Question: I am trying to do some density plots in R. I originally used density plot but I changed to the density plot in ggplot2 because I visually prefer ggplot2.
So I did a density plot using the density plot function and did a density plot in ggplot2 (see below) but I found the plots were not identical. It looks like some of the y-values have been lost or dropped in the ggplot2 (right plot). Is there any particular reason for this? How can I make the ggplot identical to the destiny plot (left plot).

Code:
'''
library(ggplot2)
library(grid)
par(mfrow=c(1,2))
# define function to create multi-plot setup (nrow, ncol)
vp.setup <- function(x,y){
grid.newpage()
pushViewport(viewport(layout = grid.layout(x,y)))
}
# define function to easily access layout (row, col)
vp.layout <- function(x,y){
viewport(layout.pos.row=x, layout.pos.col=y)
}
vp.setup(1,2)
dat <- read.table(textConnection("
low high
10611.0 14195.0
10759.0 14437.0
10807.0 14574.0
10714.0 14380.0
10768.0 14448.0
10601.0 14239.0
10579.0 14218.0
10806.0 14510.0
"), header=TRUE, sep=" ")
plot(density(dat$low))
dat.low = data.frame(low2 = c(dat$low), lines = rep(c("low")))
low_plot_gg = (ggplot(dat.low, aes(x = low2, fill = lines)) +
stat_density(aes(y = ..density..)) +
coord_cartesian(xlim = c(10300, 11000))
)
print(low_plot_gg, vp=vp.layout(1,2))
'''
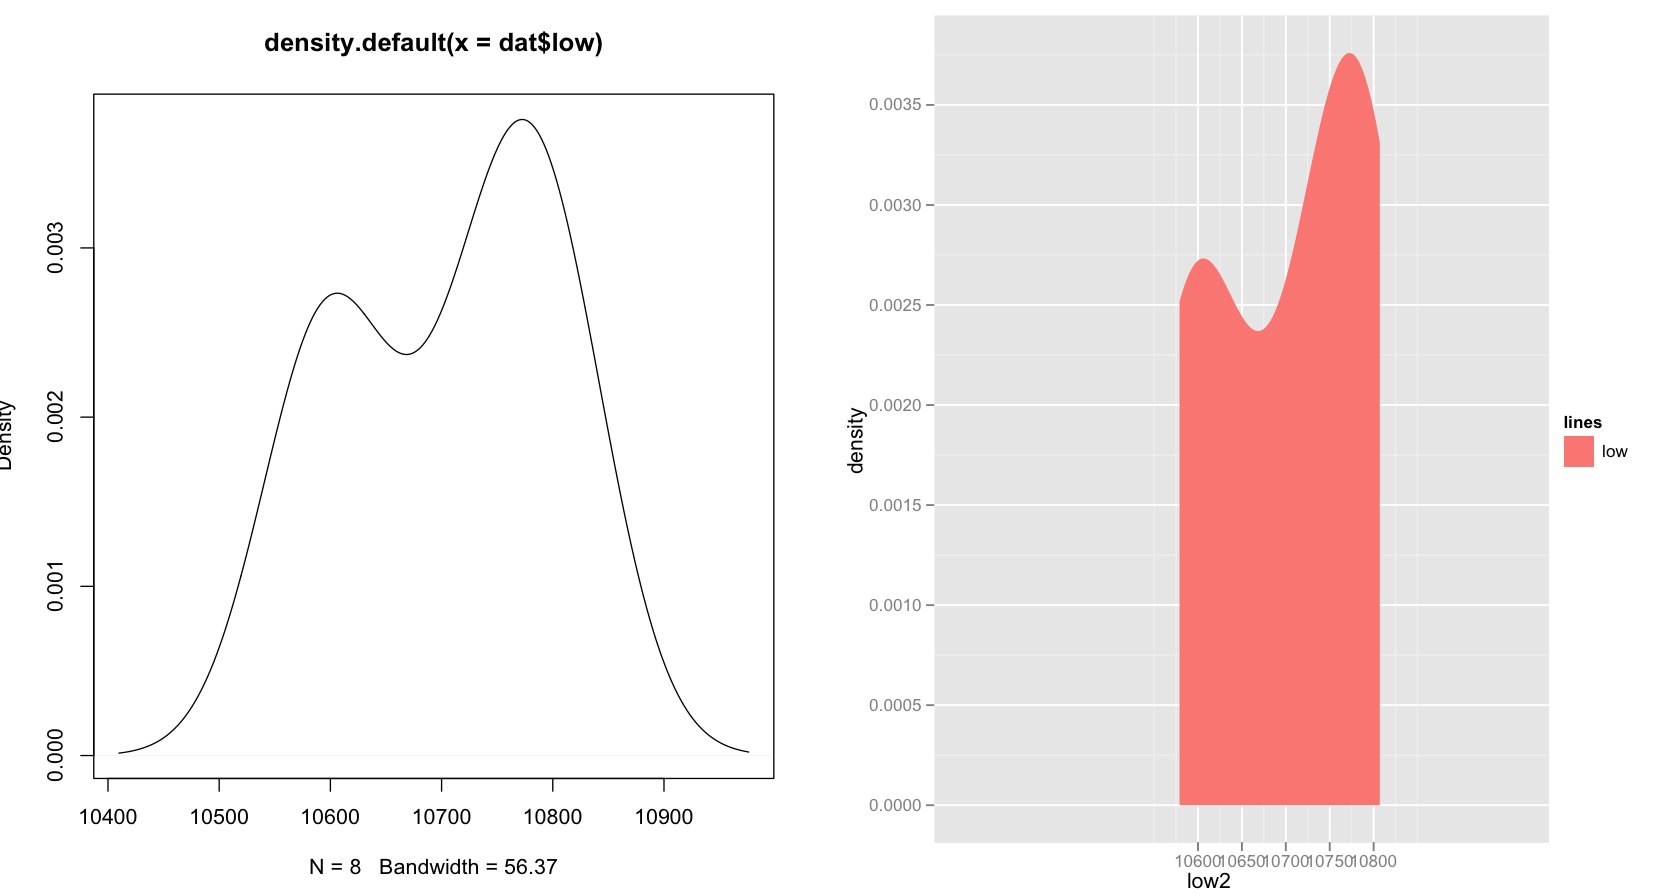
Answer: Based on some trial and error, it looks like you want
'''
+ xlim(c(10300,11000))
'''
rather than
'''
+ coord_cartesian(xlim = c(10300, 11000))
'''
'coord_cartesian' extends the limits of the plots but doesn't change what's drawn inside them at all ...